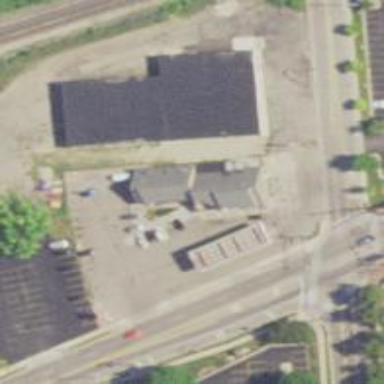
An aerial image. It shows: Convenience shop.